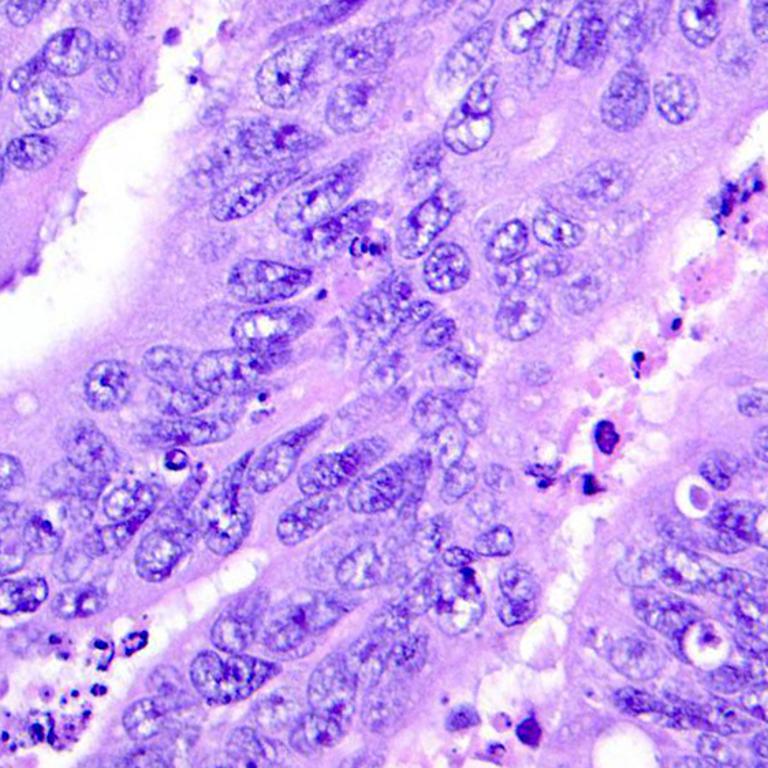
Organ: colon
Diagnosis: adenocarcinomas